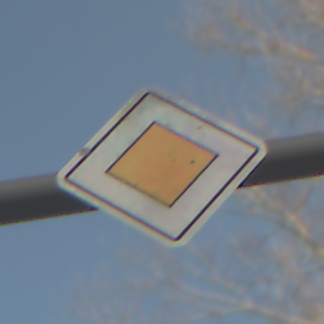
Verkehrszeichen: Vorfahrtsstrasse
Umgebung: Outdoor, Nature
Tageszeit: SunriseSunset
Wetter: PartlyCloudy
Licht: Natural
Jahreszeit: NotSpecified
Kontrast: MediumContrast